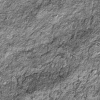
Atmospheric dust classification: not_dusty